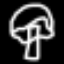
Label: mushroom